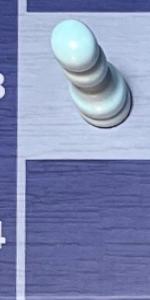
Label: Empty